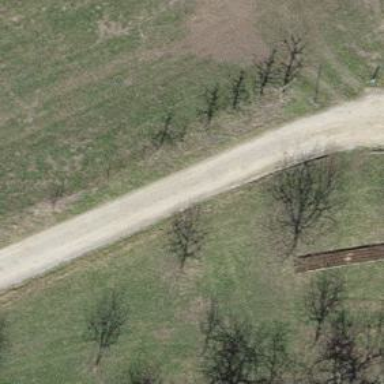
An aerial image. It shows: Track road with grade3 tracktype.